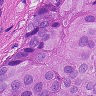
Metastatic tissue present: yes